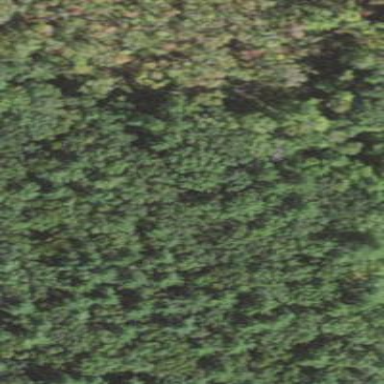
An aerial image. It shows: Nature reserve in woodland area.